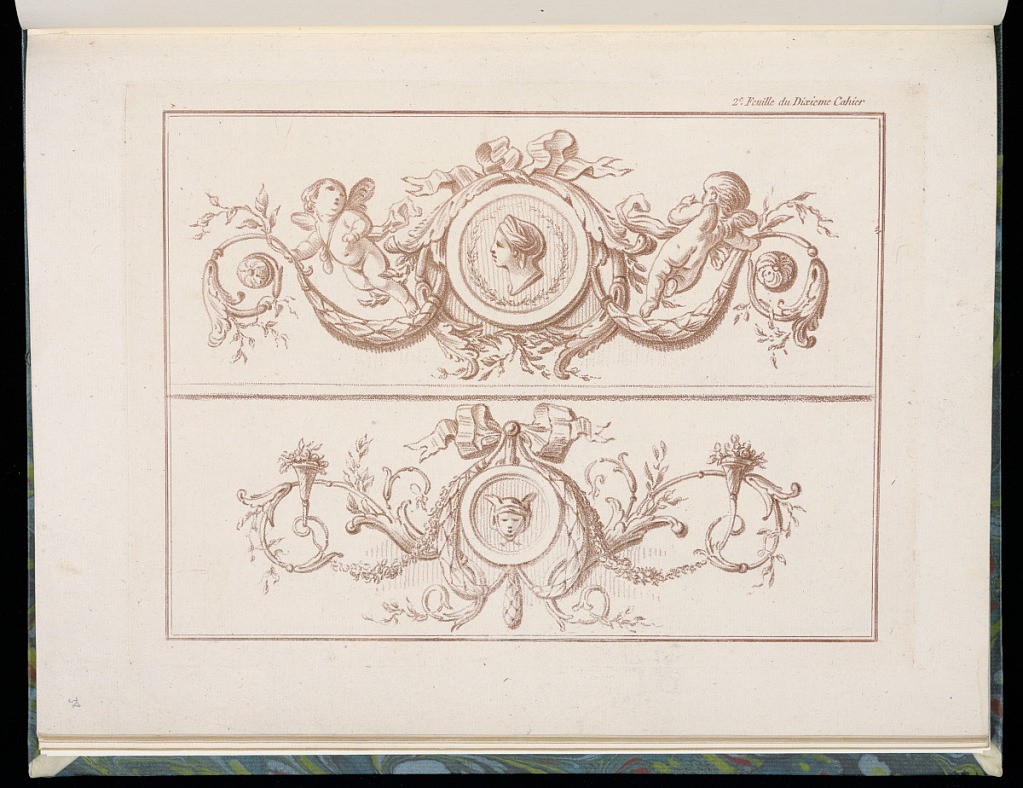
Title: Two Ornament Designs with Roundels
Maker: Jean-Baptiste Huet, French, 1745 – 1811
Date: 1776–89
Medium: Crayon manner etching in red ink on paper
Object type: Print
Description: Two horizontal ornament designs featuring central roundels with portraits, a female profile above, and a Mercury/Hermes below with his winged helmet, surrounded by ribbons, festoons of leaves and flowers, winged putti, vases of flowers, scrolling leaves (rinceaux), foliate scrolls, and fleurons. The plate is numbered.